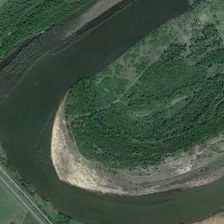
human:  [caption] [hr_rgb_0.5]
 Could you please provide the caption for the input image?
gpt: many green plants are in two sides of a curved river .

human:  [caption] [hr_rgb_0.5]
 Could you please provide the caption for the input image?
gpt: many green plants are in two sides of a curved river .

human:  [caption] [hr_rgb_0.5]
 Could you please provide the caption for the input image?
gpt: many green plants are in two sides of a curved river .

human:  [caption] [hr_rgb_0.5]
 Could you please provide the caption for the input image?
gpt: many green plants are in two sides of a curved river .

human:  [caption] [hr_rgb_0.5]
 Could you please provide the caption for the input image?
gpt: many green plants are in two sides of a curved river .